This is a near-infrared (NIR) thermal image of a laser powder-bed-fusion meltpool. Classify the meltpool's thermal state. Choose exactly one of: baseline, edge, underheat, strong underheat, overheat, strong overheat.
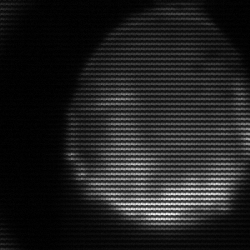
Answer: edge